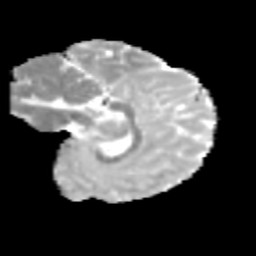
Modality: MD
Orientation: sagittal
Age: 11
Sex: female
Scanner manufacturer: siemens
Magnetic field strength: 3 T
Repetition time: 3.8 s
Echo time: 0.07 s